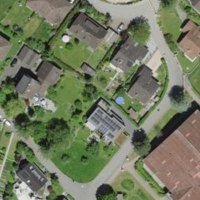
EUNIS habitat code: 55
Species observed at this site:
Cephalanthera damasonium